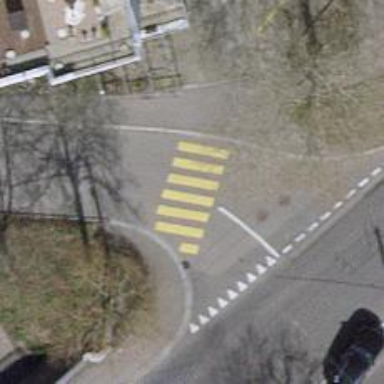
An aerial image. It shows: Marked zebra crossing on the road.